Question: I installed 4.8.4 QT library on Mountain Lion.
I then installed QT Creator.
I had problems compiling due to no CMD tools/ Xcode.
I then installed those and now when running the application, I get the following errors.

It's worth mentioning that this is a new project, I've changed no code and purely just tried to run it and this is the result.
Any ideas what's going on?
Thanks
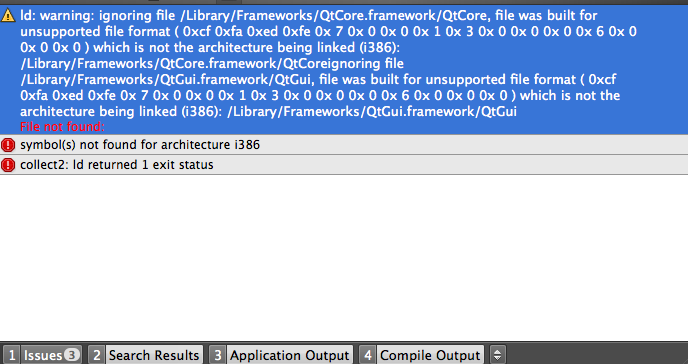
Answer: The solution to this problem was that I was selecting a 32 bit compiler on a 64 bit machine. As simple as that!